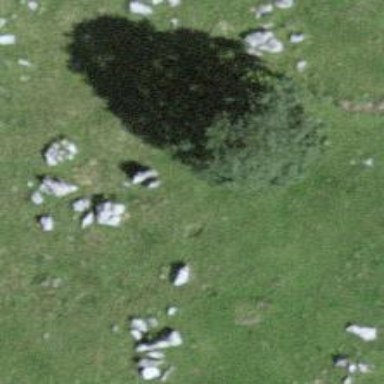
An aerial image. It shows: Evergreen tree with needle-leaved leaves.